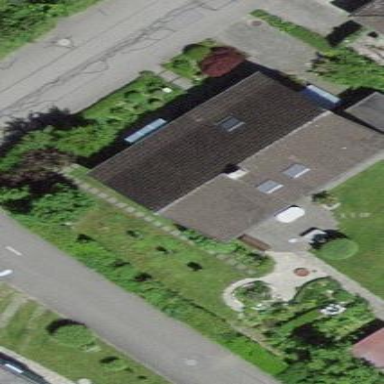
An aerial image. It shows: Gabled house with roof made of roof tiles.